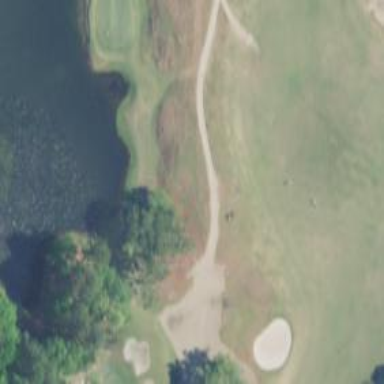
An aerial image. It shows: Service road designated as golf cart path.